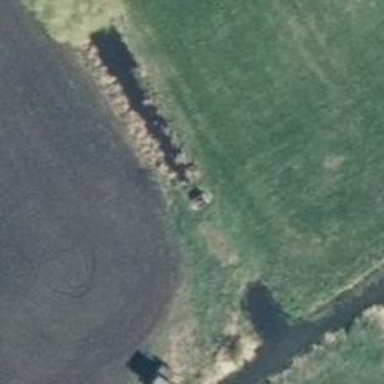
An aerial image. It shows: Culvert tunnel.